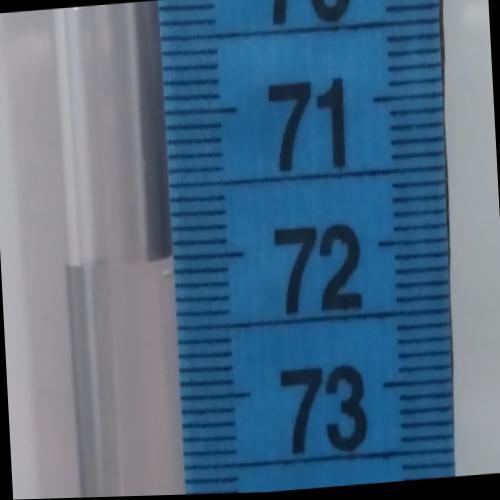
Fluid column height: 72.0 cm